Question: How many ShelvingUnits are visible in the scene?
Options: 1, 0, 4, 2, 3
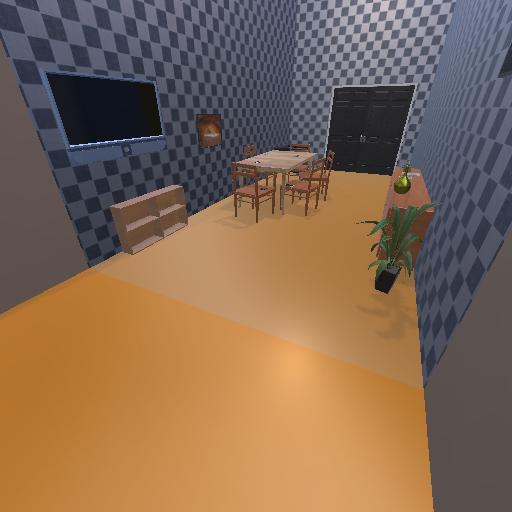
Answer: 1